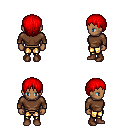
a pixel art fantasy rpg character, female body template, human, dark skin, brown long-sleeve shirt, gold greaves, red plain hairstyle, brown shoes, four views (front, back, left, right), 2x2 character sprite sheet, small pixel art, hard edges, no anti-aliasing